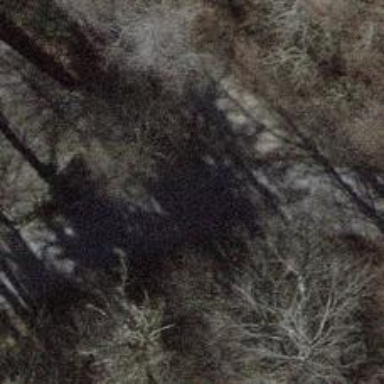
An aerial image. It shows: Well-maintained track road with grade 1 tracktype.